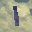
Label: 1